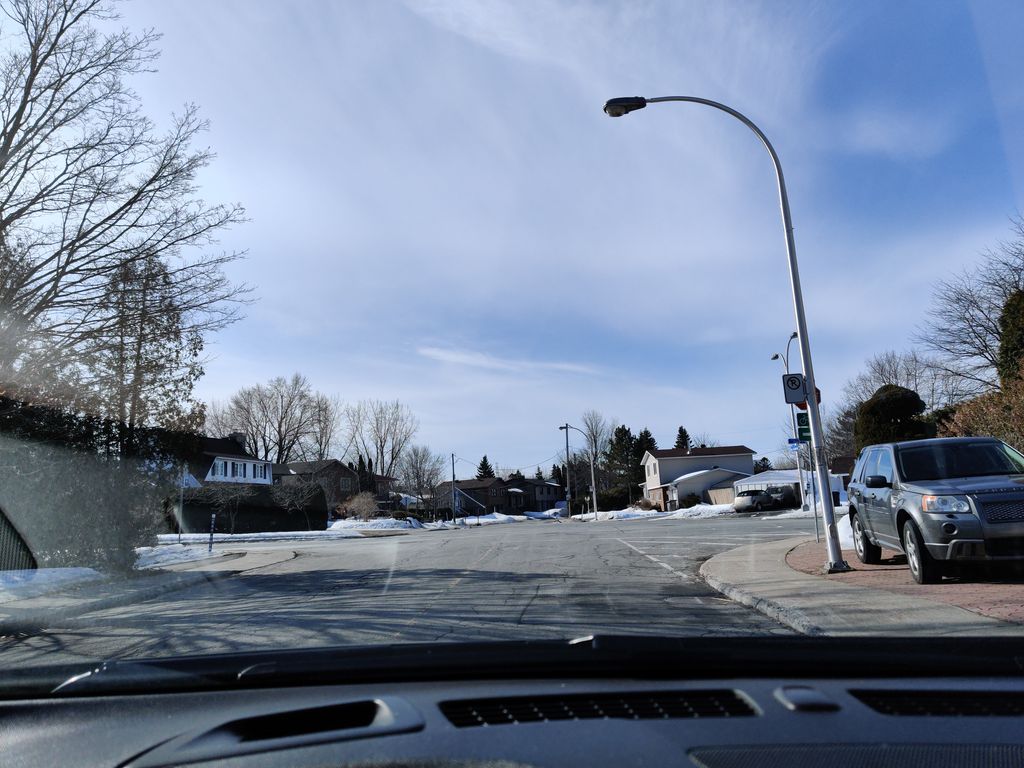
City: montreal